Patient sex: M
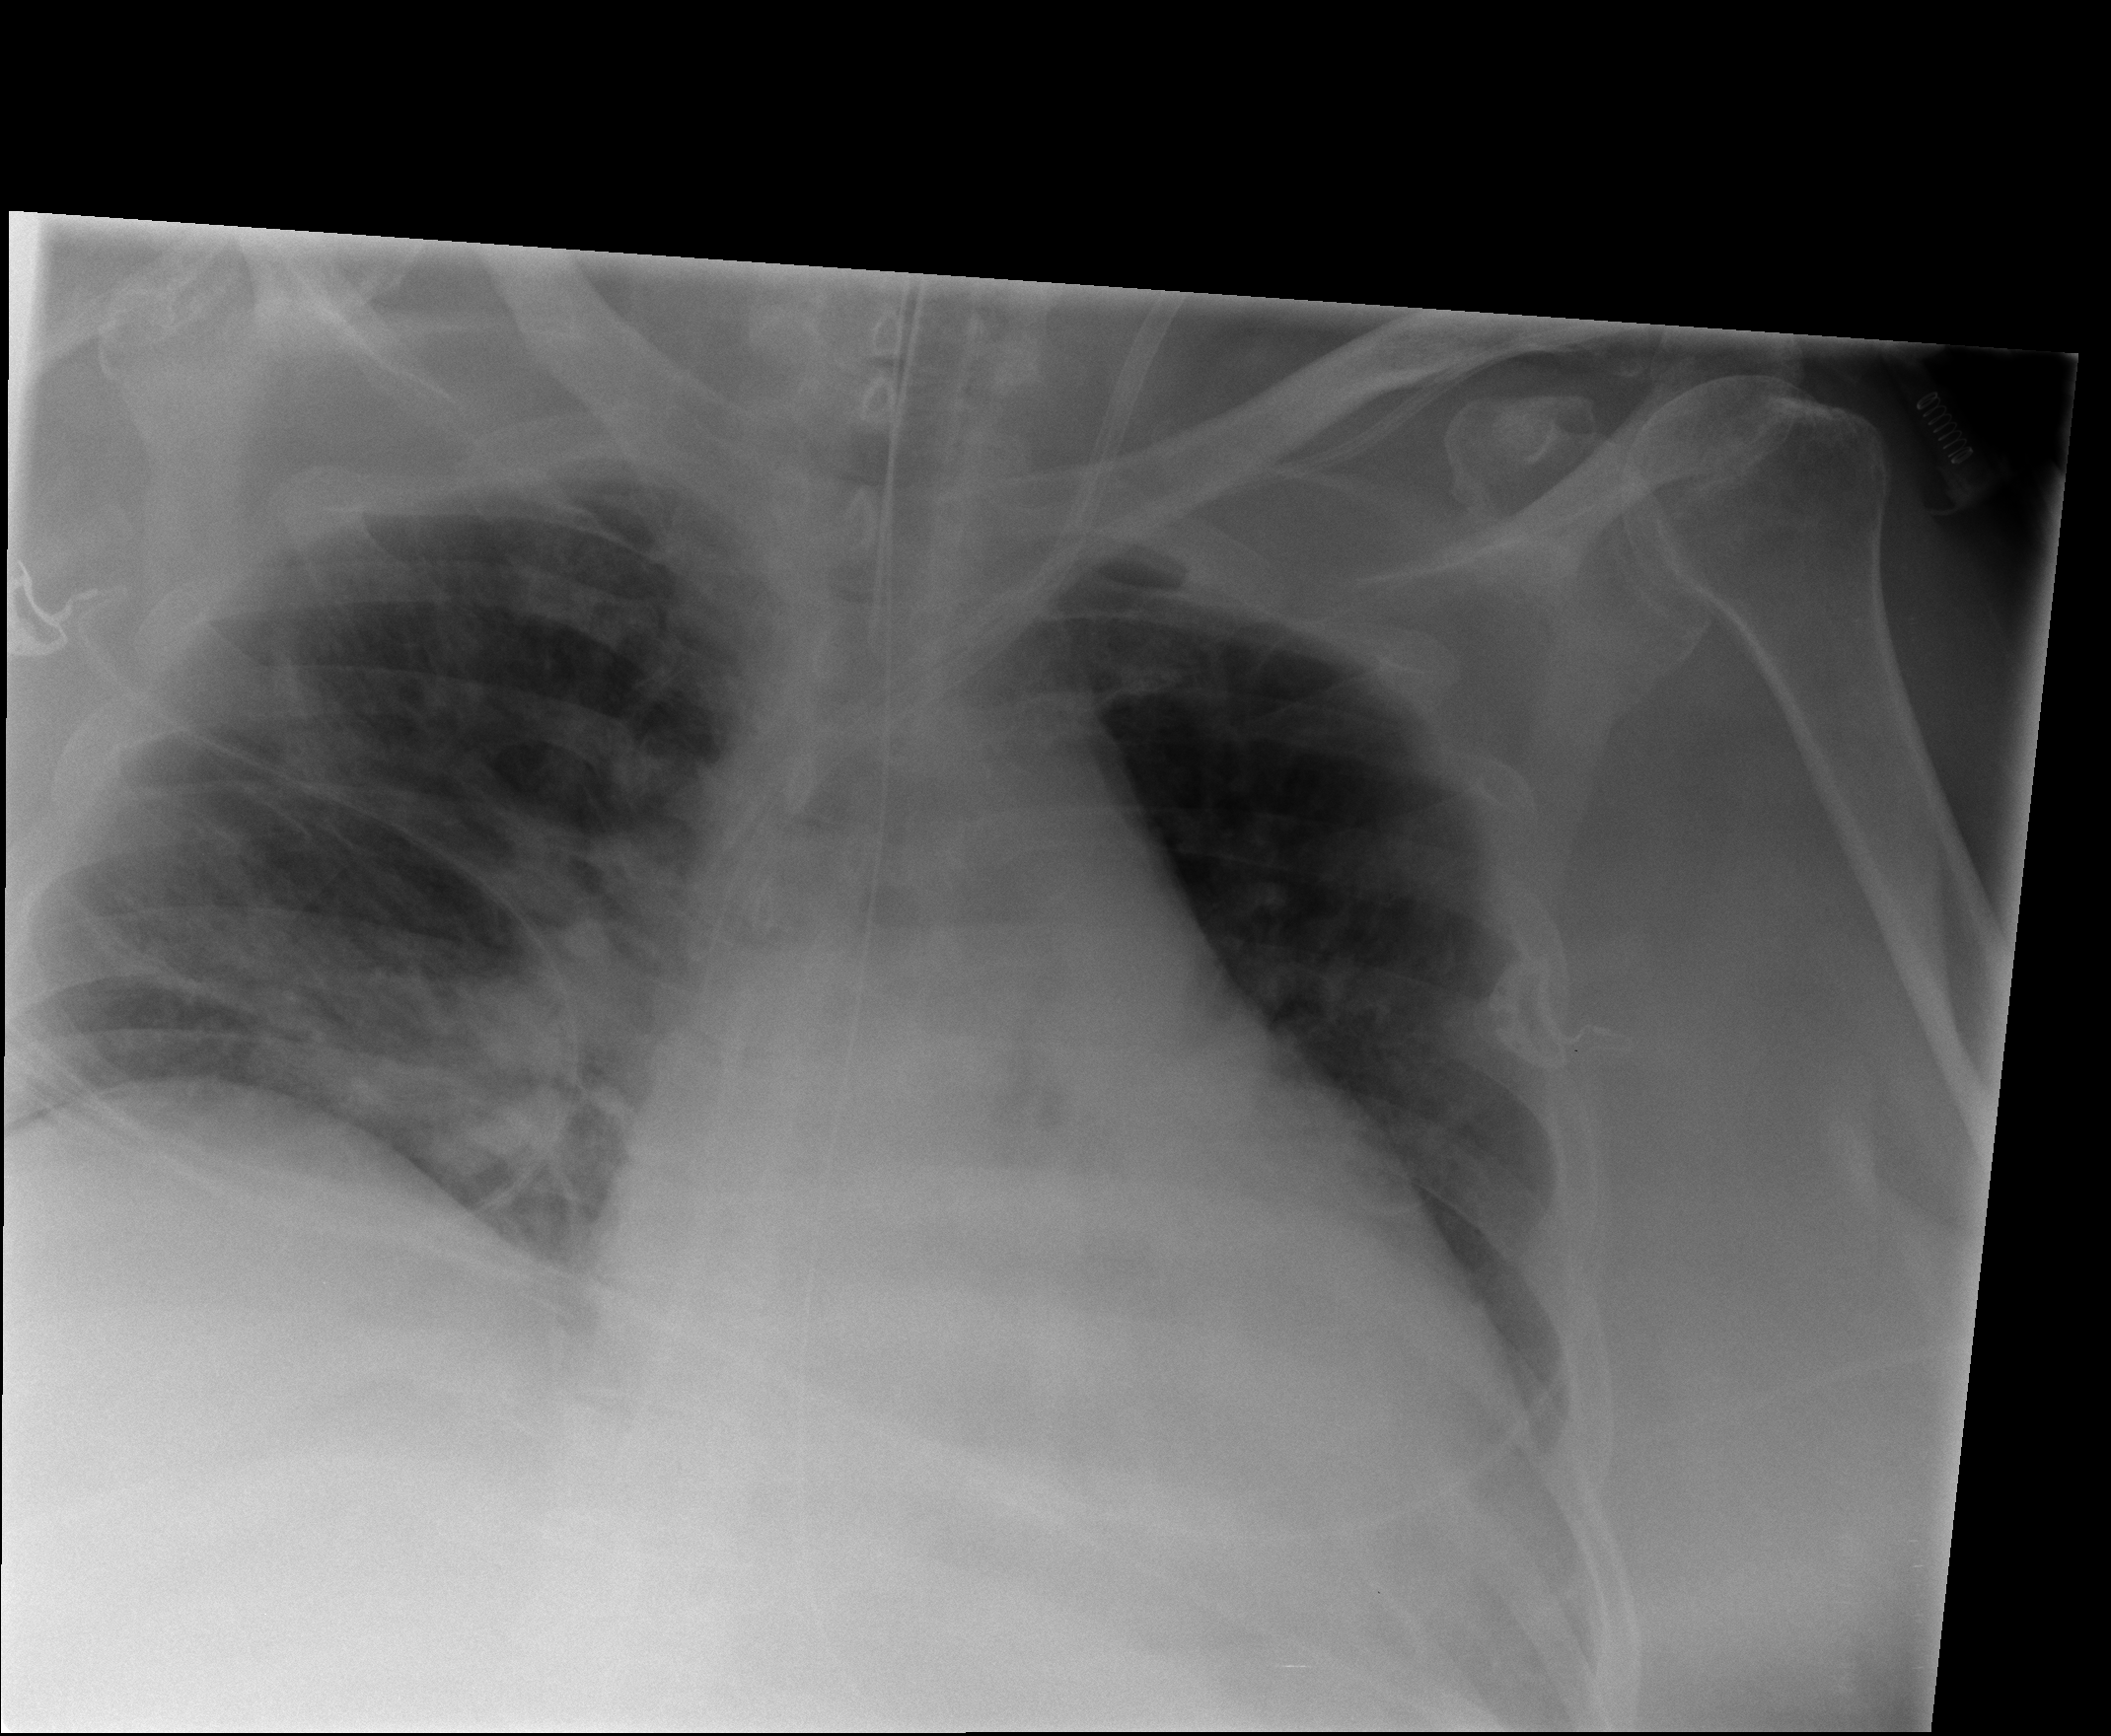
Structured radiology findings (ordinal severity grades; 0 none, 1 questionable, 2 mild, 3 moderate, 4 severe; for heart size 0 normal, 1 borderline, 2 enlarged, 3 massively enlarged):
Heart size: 3
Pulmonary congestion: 0
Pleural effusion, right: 2
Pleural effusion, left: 2
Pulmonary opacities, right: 2
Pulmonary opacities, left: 0
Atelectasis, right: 3
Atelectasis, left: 2